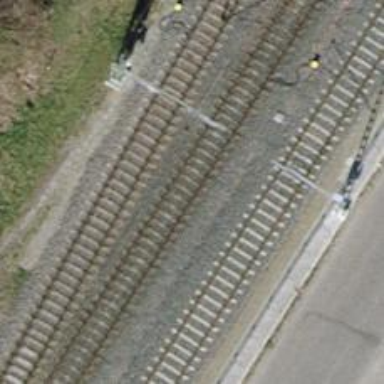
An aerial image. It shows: Railway track with single rail.